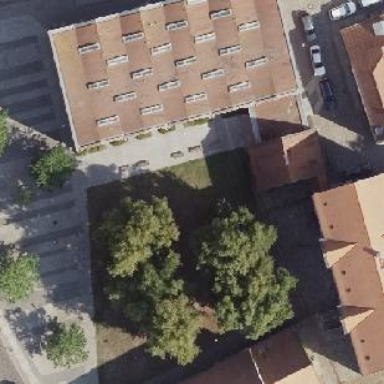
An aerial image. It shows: Public building used as library.